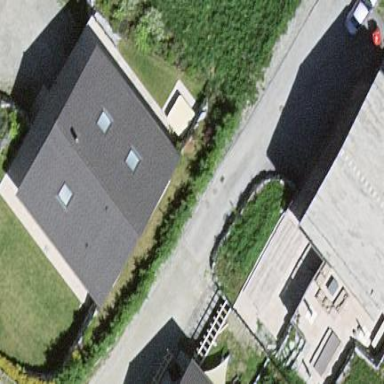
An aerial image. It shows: Simple house.